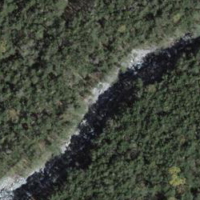
EUNIS habitat code: 43
Species observed at this site:
Hippocrepis emerus
Cephalanthera longifolia